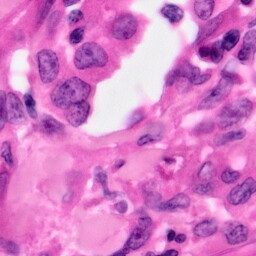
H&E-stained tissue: Pancreatic